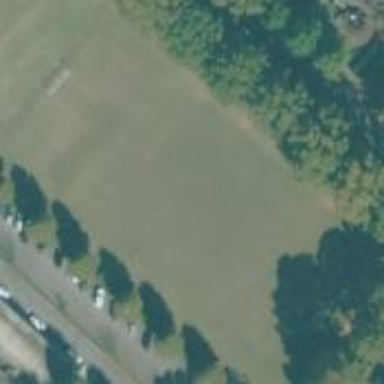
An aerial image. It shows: Soccer pitch for leisureland activities.